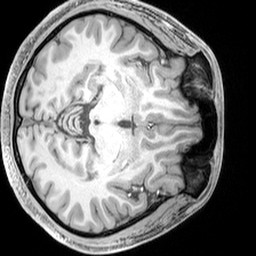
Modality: T1w
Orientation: axial
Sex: male
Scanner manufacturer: siemens
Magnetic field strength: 3 T
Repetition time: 2.3 s
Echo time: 0.00226 s